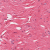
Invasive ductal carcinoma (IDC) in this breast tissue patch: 0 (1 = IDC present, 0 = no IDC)